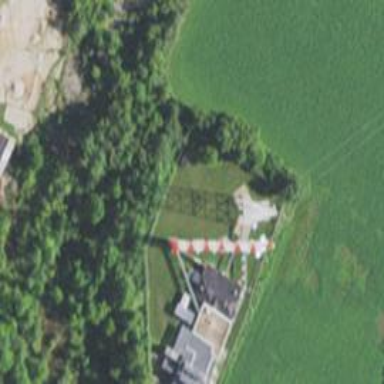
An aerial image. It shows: Man-made mast used for communication purposes.